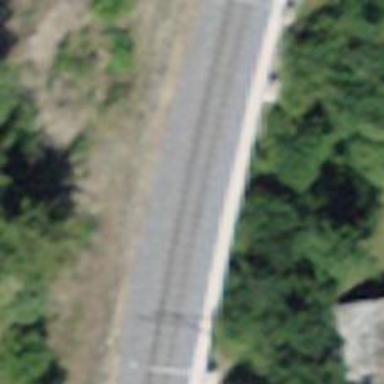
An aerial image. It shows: Narrow gauge railway with electrified contact lines.